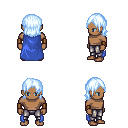
a pixel art fantasy rpg character, male body template, human, dark skin, blue cape, metal pants, white cyan long bangs hairstyle, leather bracers, four views (front, back, left, right), 2x2 character sprite sheet, small pixel art, hard edges, no anti-aliasing